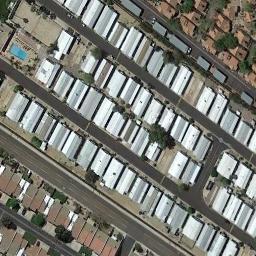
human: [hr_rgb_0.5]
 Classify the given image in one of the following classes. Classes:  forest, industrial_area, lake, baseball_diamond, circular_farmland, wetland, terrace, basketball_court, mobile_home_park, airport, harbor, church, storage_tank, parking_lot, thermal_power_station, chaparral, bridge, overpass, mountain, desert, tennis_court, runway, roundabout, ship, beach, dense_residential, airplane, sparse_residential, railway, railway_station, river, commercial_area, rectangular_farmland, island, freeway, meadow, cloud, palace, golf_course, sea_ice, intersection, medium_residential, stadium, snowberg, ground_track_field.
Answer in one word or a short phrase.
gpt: mobile_home_park